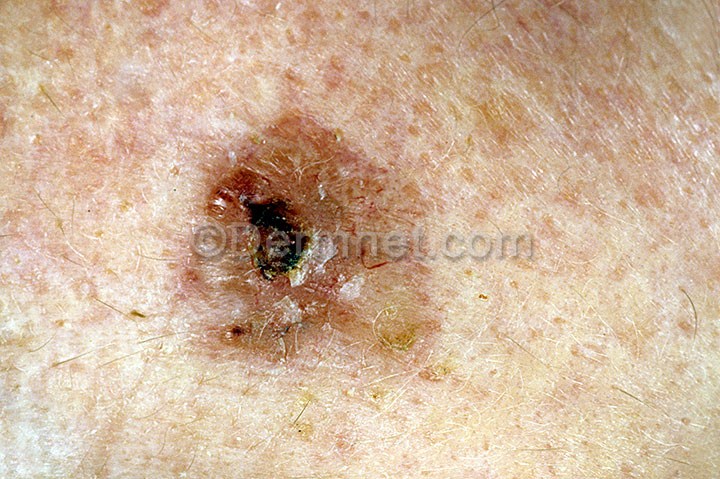
Disease: Actinic Keratosis Basal Cell Carcinoma and other Malignant Lesions